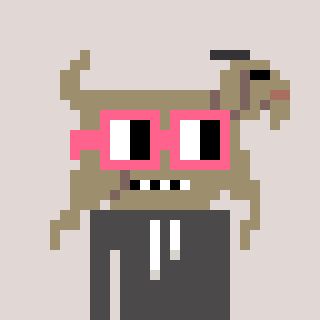
a pixel art character with square pink glasses, a goat-shaped head and a grayscale-colored body on a warm background